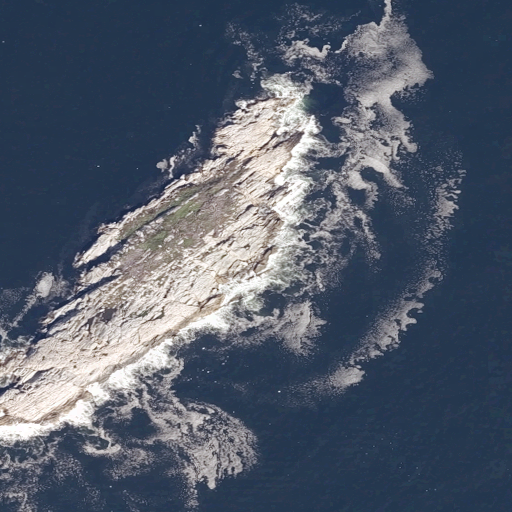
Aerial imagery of island in Maine named White Bull containing open water, barren land, and grassland